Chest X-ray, PA view. Patient: 40 years old, sex M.
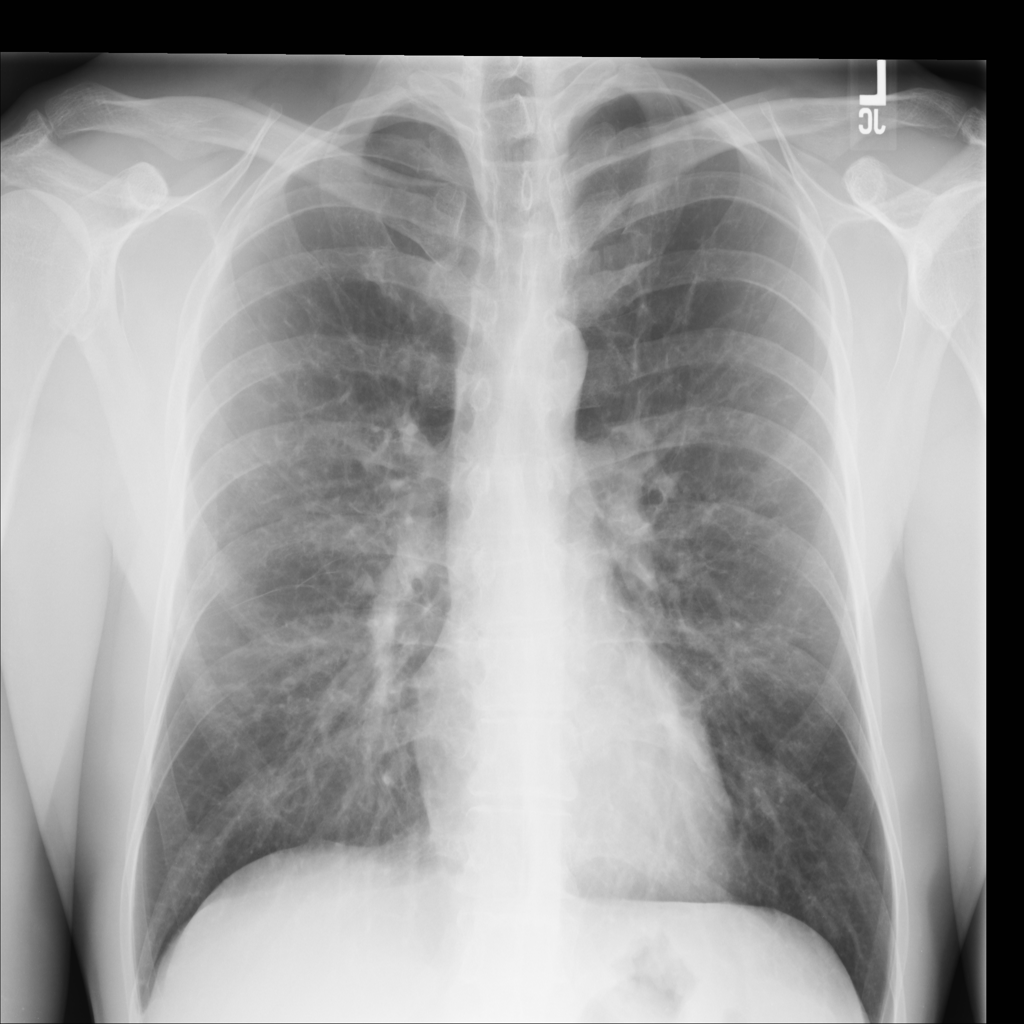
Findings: No Finding